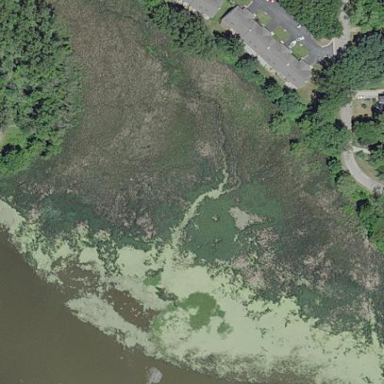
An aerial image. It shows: Marshy wetland area.